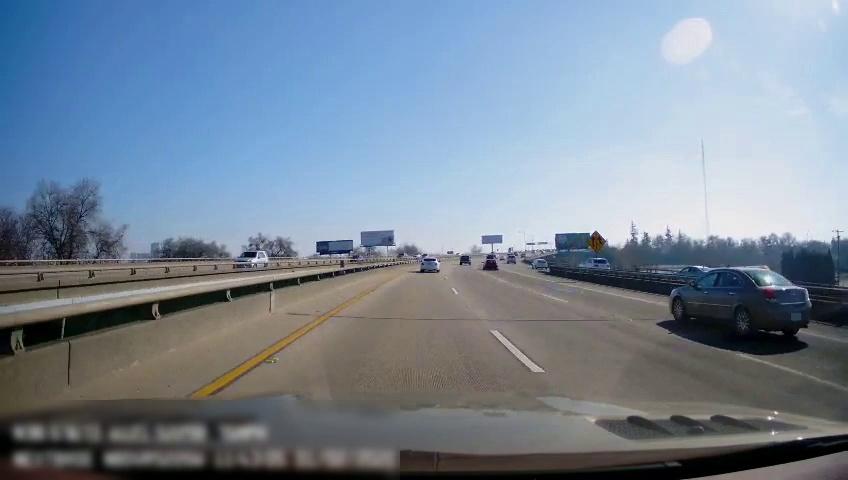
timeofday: Day
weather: Sunny
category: Drivable Space
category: Vehicles | SUV
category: Vehicles | Car
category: Drivable Space
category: Vehicles | Car
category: Vehicles | Car
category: Vehicles | Car
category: Vehicles | Truck
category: Vehicles | Truck
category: Vehicles | Truck
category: Vehicles | Car
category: Vehicles | SUV
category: Vehicles | Car
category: Lanes | Current Lane
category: Lanes | Current Lane
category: Lanes | Current Lane
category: Lanes | Alternate Lane
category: Traffic | Signs